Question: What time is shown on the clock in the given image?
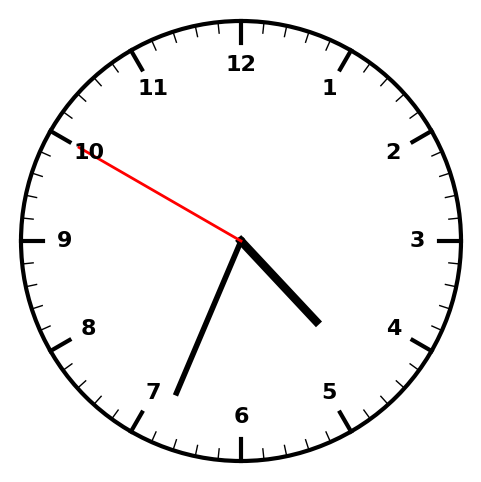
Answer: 04:33:50